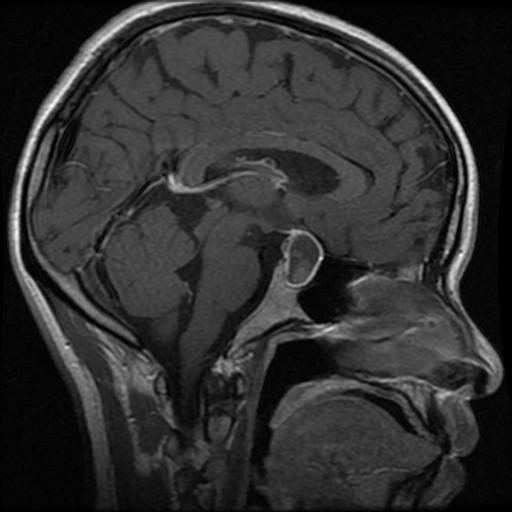
Label: pituitary